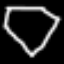
Label: diamond